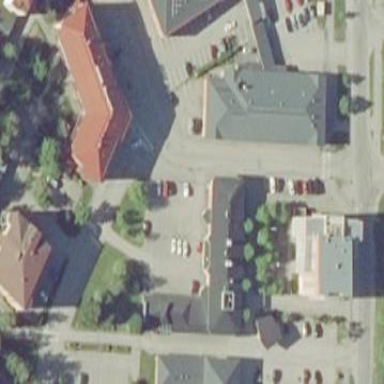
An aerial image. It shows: Retail building.